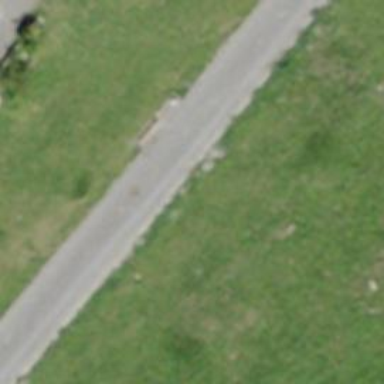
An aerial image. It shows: Brown bench in the vicinity.